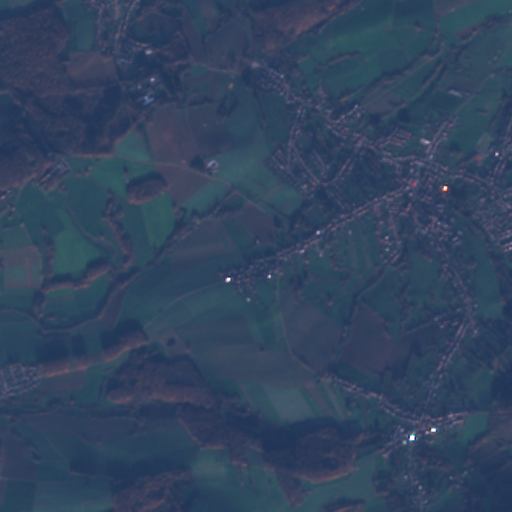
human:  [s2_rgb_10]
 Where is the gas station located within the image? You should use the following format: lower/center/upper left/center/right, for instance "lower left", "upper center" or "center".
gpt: The gas station is located in the lower right of the image.
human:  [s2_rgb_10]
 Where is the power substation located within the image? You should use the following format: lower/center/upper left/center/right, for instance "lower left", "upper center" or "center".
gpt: The power substation is located in the upper right of the image.
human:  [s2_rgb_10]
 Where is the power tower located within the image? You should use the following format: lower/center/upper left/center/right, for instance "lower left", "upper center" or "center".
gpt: There is no power tower in the image.